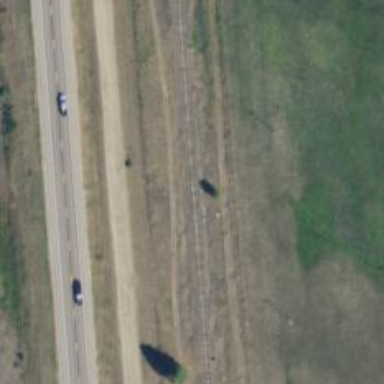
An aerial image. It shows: Abandoned railway.